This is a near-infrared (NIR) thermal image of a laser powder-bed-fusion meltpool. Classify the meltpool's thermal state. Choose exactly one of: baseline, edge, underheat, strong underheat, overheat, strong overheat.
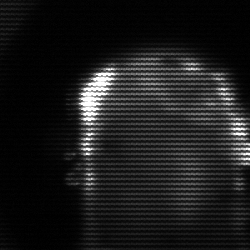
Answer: baseline